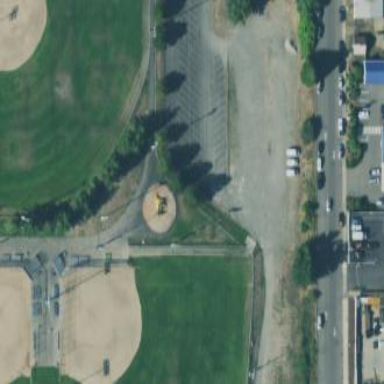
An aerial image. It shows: Baseball pitch for leisure land.